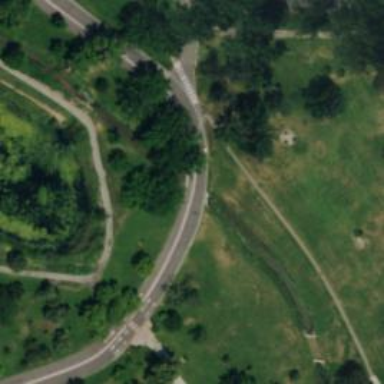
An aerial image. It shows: Cycleway bridge with asphalt surface.